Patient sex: F
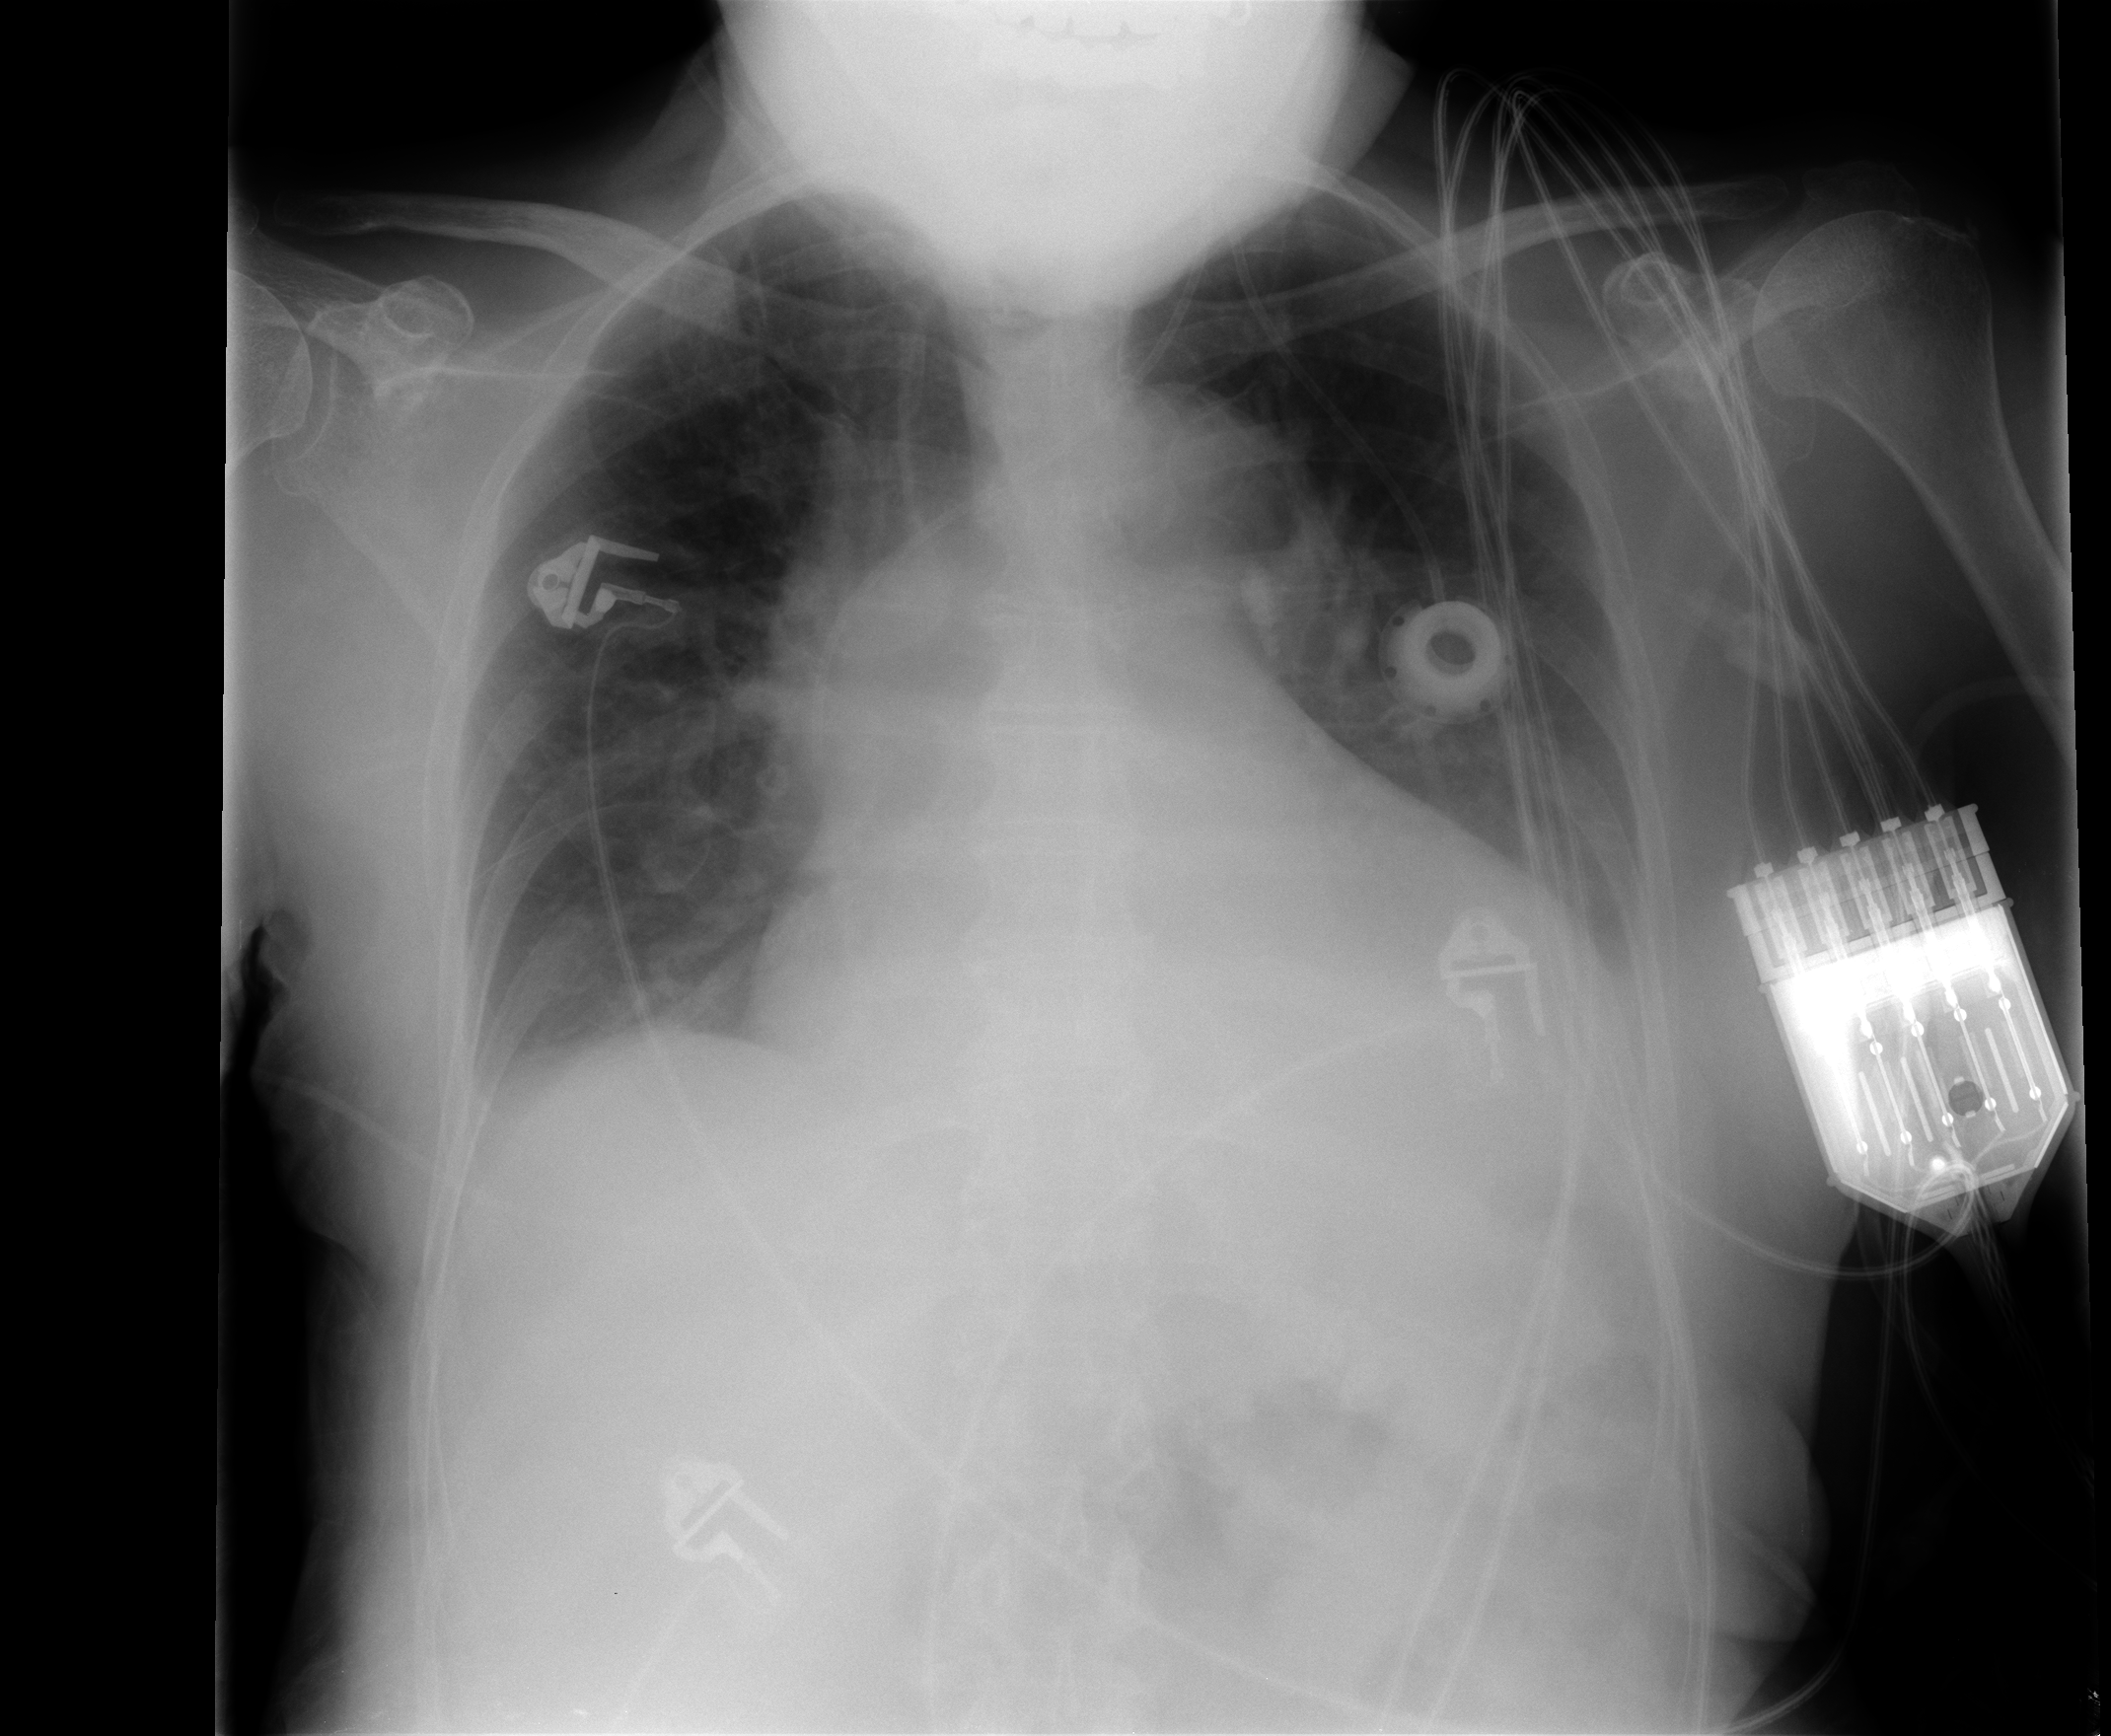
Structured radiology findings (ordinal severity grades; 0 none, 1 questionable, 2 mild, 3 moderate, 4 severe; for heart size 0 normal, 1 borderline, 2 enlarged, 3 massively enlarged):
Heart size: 2
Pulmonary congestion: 2
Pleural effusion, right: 1
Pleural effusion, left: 1
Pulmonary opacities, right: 0
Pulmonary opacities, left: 0
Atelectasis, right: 2
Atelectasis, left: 2